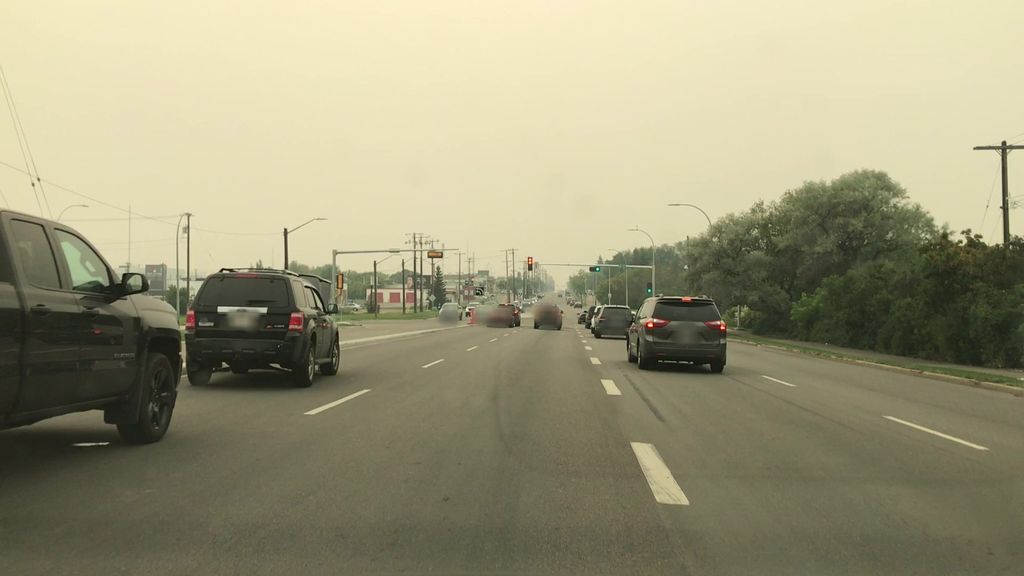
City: edmonton